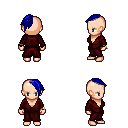
a pixel art fantasy rpg character, female body template, human, light skin, red robe, gold greaves, blue long mohawk hairstyle, bracelets, four views (front, back, left, right), 2x2 character sprite sheet, small pixel art, hard edges, no anti-aliasing